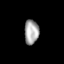
Tissue: lung
Cell type: Epithelial cells
Senescence score: 0.1911
Nuclear area (px): 343
Mean DAPI intensity: 167.948